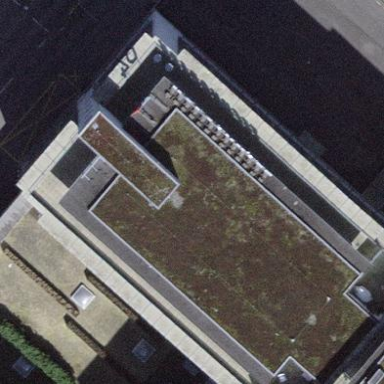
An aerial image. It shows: Building with flat roof.